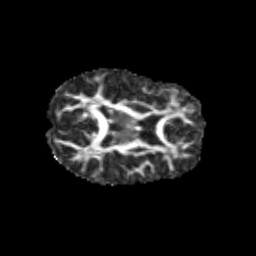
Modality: FA
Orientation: axial
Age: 10
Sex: female
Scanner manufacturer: siemens
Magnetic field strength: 3 T
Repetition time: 3.8 s
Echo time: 0.07 s